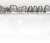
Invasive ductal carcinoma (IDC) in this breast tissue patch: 0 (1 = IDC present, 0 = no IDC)